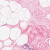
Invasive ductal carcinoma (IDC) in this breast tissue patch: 0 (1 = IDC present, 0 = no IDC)